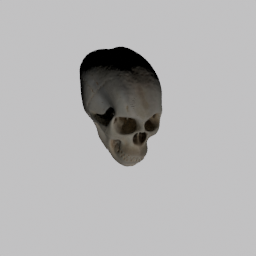
Label: nature